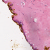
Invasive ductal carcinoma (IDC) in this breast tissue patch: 0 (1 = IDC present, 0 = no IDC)